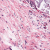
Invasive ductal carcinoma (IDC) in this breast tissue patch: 0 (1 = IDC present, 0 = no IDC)